Field crop: maize
Growth stage: 2
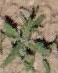
Species: atriplex